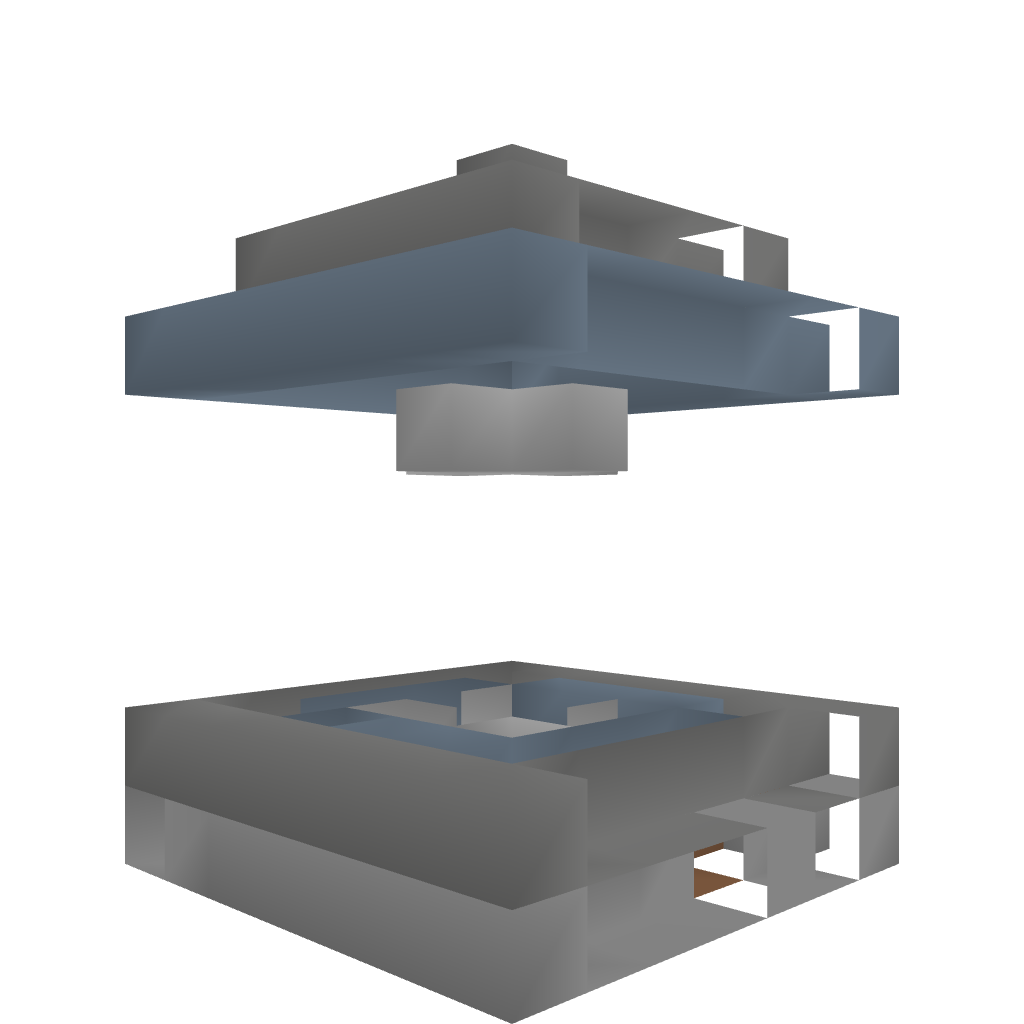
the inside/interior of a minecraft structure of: Chafariz/Fonte - Fountain